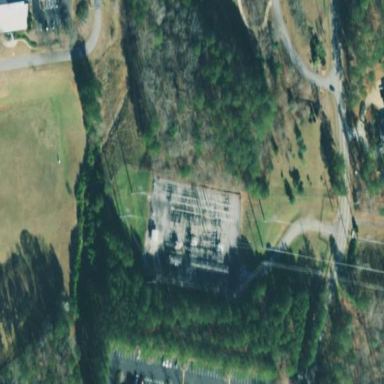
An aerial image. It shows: Distribution level power substation enclosed by fence.